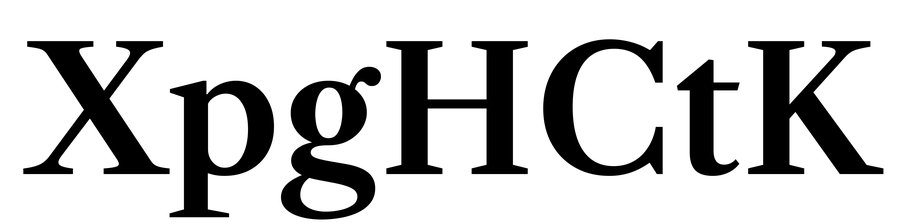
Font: LibreCaslonText_SemiBold